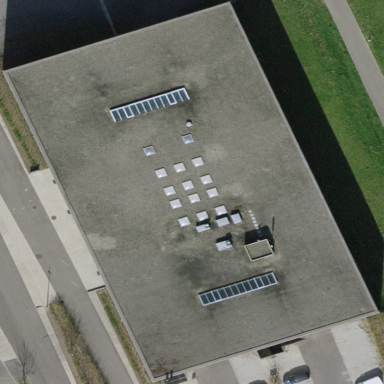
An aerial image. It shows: School building with flat roof.